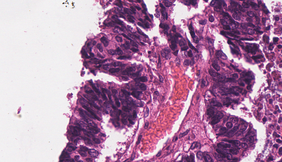
Tumor epithelial tissue: yes
Tumor-associated stroma tissue: yes
Normal tissue: no